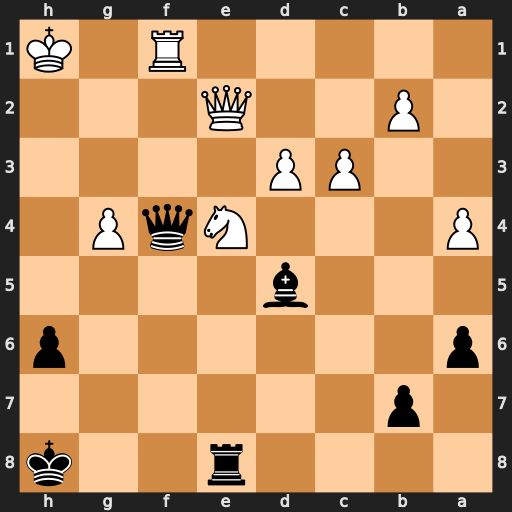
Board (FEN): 4r2k/1p6/p6p/3b4/P3NqP1/2PP4/1P2Q3/5R1K
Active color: b
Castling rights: -
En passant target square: -
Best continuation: Rxe4 Rxf4 Rxe2+